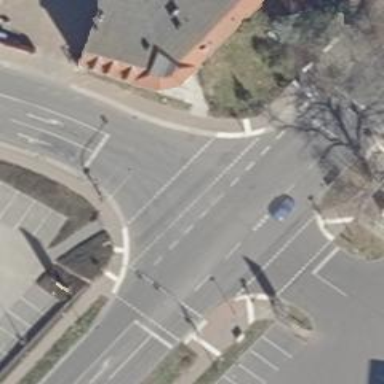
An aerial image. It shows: Road with traffic signals.